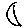
Label: moon